Question: I would like to know how could I configure two sites for use as 'https'. The sites are placed in the same machine (and the same IP). And I would like to use on both the default port 443.
For example:

I want an application inside 'site1.com' to be SSL, and other application inside 'site2.com' to be SSL too. Is this possible, and how could I configure it?
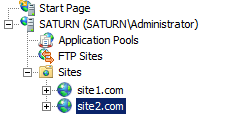
Answer: You need to have 2 different IP addresses on the server for this to work. You will have the first site bound to the first IP and the second site to the second. In the bindings of the website you have to explicitly choose the correct IP address. Then you can select the SSL certificate for each site.